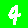
Digit: 4